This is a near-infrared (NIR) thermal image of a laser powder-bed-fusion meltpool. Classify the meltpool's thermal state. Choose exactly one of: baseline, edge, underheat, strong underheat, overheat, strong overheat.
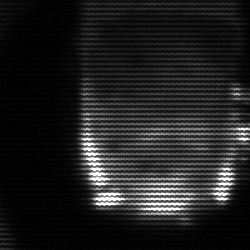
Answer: baseline